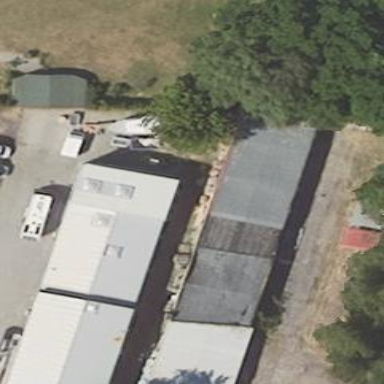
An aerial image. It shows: Shed.